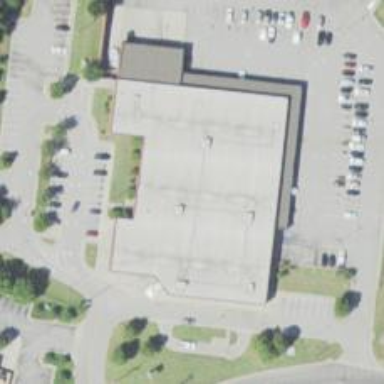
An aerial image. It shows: Post office.